Field crop: maize
Growth stage: 2
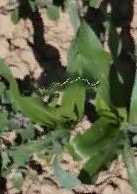
Species: maize